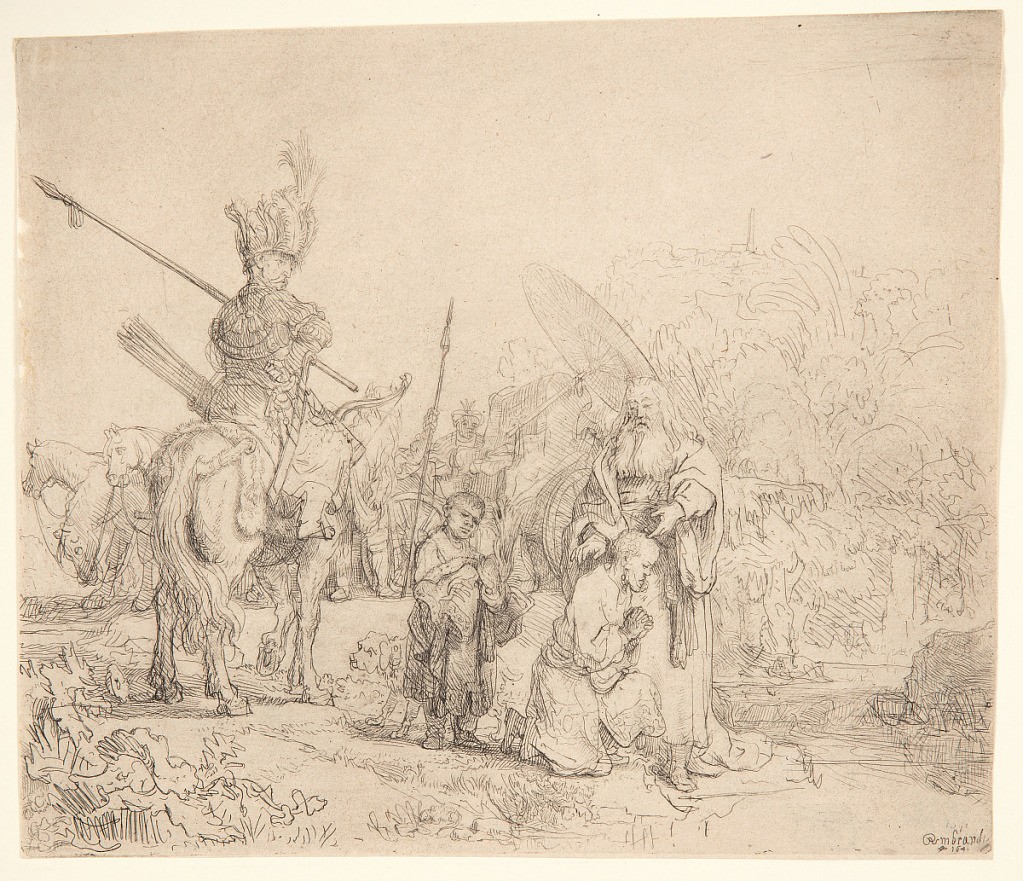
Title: The Baptism of the Eunoch
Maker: Rembrandt Harmensz van Rijn, Dutch, 1606–1669
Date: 1641
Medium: Etching on paper
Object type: Print
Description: In the foreground, right of center, the eunuch kneels, facing right in profile. The rite is being performed by a bearded figure s tanding beside him. A soldier on horseback, left.